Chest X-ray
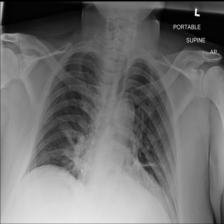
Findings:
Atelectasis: positive
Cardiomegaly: negative
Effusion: negative
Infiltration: negative
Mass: negative
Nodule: negative
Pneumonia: negative
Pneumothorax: negative
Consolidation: negative
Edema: negative
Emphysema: negative
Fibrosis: negative
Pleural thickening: negative
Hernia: negative